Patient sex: M
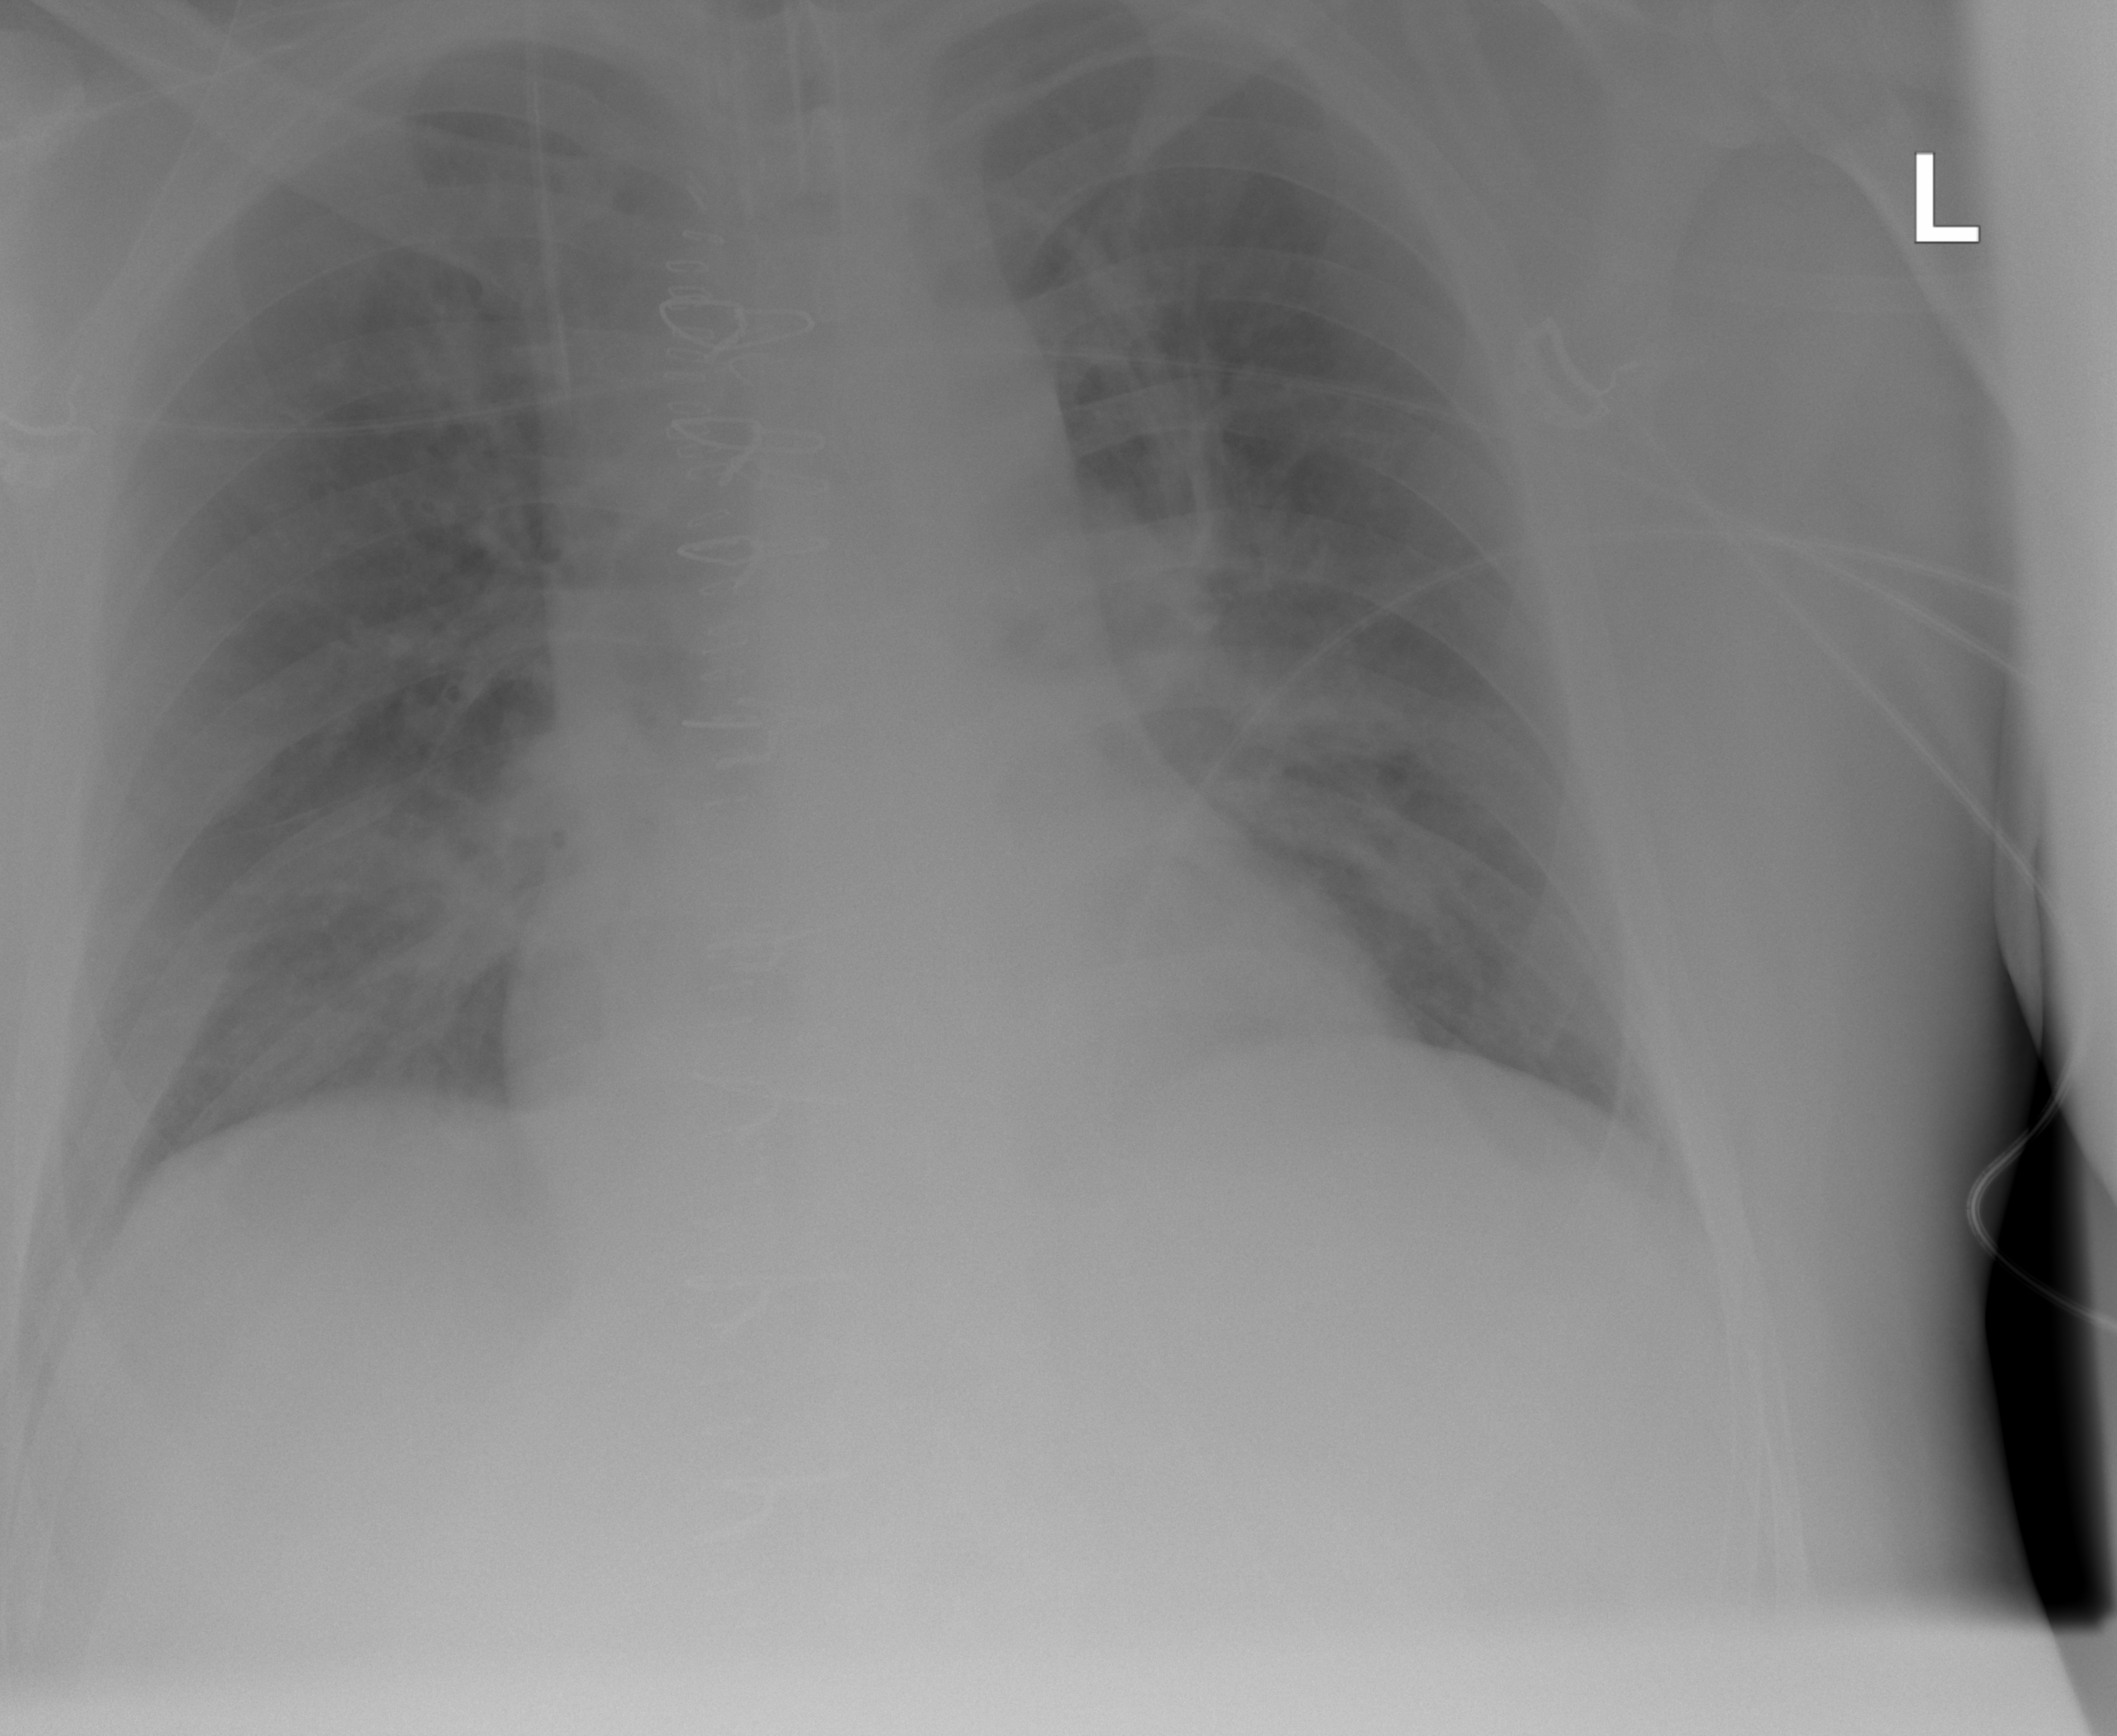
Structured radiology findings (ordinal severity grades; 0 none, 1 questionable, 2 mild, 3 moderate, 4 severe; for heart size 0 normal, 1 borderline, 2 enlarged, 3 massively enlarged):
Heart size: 1
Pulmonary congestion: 2
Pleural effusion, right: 1
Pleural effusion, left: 1
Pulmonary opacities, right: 2
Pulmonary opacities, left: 2
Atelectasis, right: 2
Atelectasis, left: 2